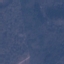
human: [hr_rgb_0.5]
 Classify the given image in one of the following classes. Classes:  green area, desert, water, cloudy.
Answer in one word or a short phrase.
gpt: green area